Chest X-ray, PA view. Patient: 41 years old, sex F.
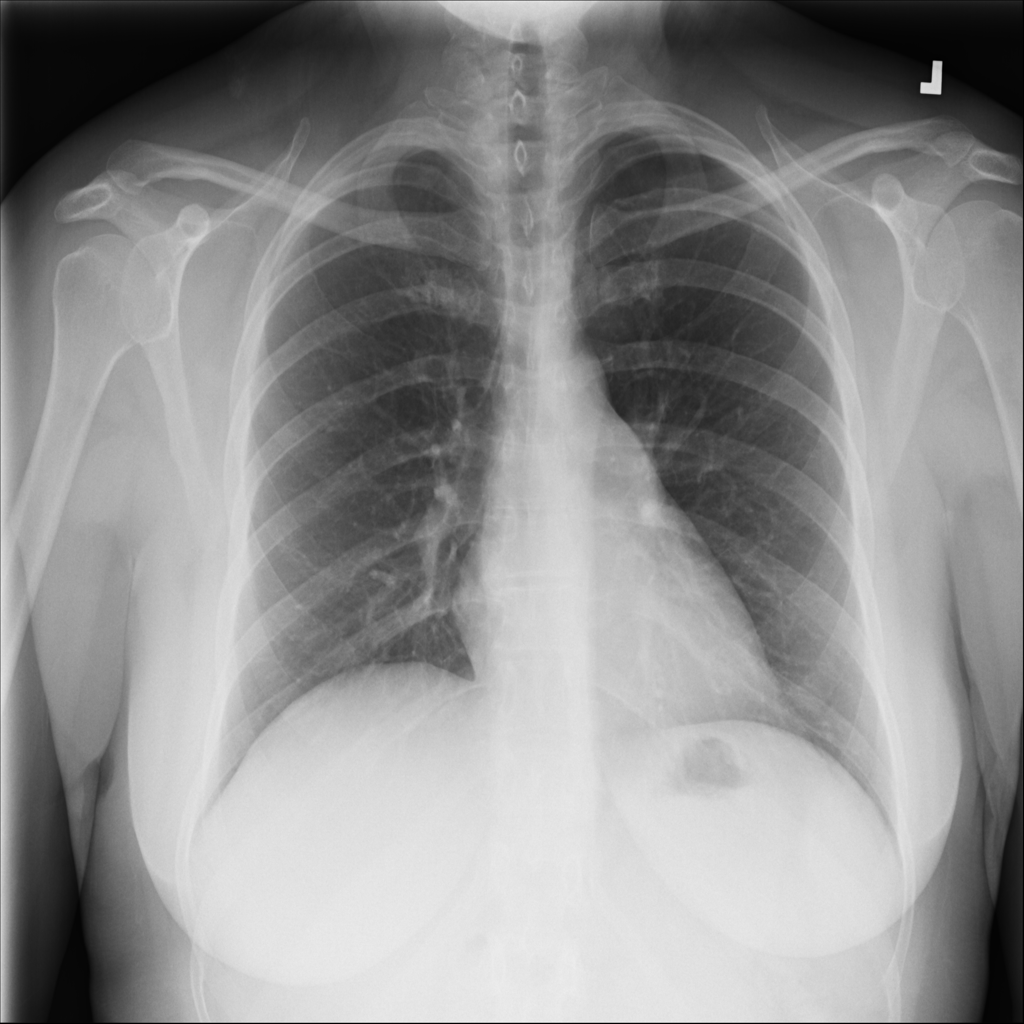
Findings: No Finding